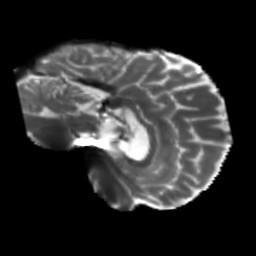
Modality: T2w
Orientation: sagittal
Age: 47
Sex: male
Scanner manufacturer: siemens
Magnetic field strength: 3 T
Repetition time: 5.25 s
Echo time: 0.08 s